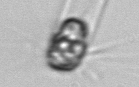
Label: Corethron_hystrix